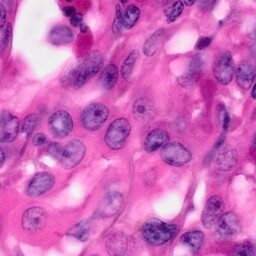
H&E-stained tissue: Pancreatic